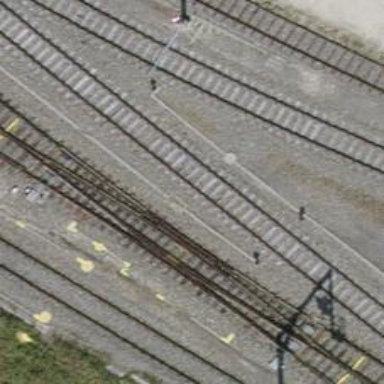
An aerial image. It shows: Railway track with electrified contact lines. This is siding track.